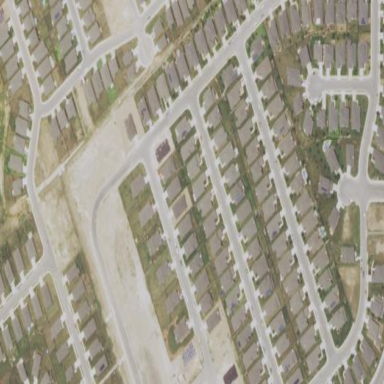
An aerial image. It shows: This residential area consists of single-family homes.